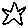
Label: star